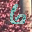
Label: 6